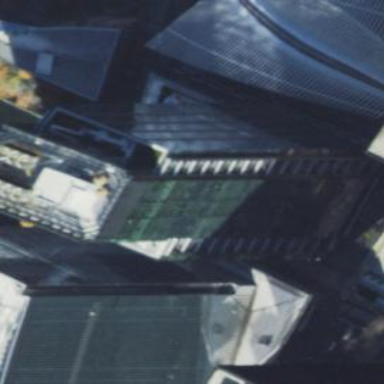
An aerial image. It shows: Building with grey roof.